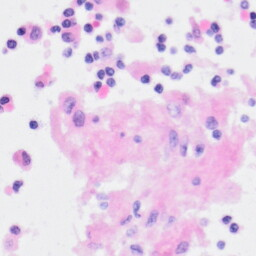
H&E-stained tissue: Kidney